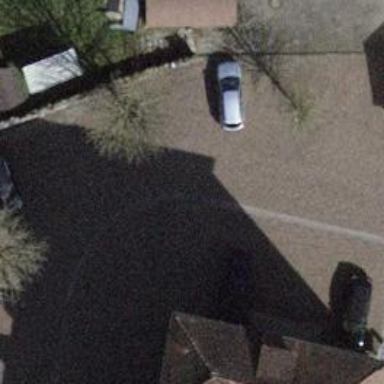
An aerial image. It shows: Parking aisle with sett surface.